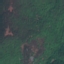
Land use / land cover: Forest